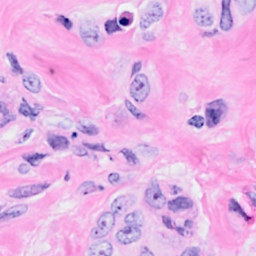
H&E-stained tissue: Breast